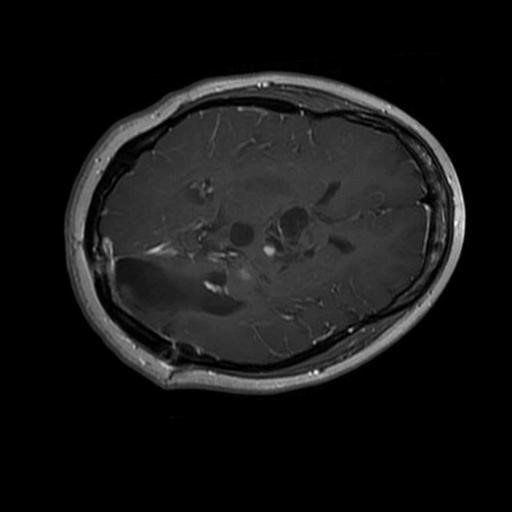
Label: brain_glioma